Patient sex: M
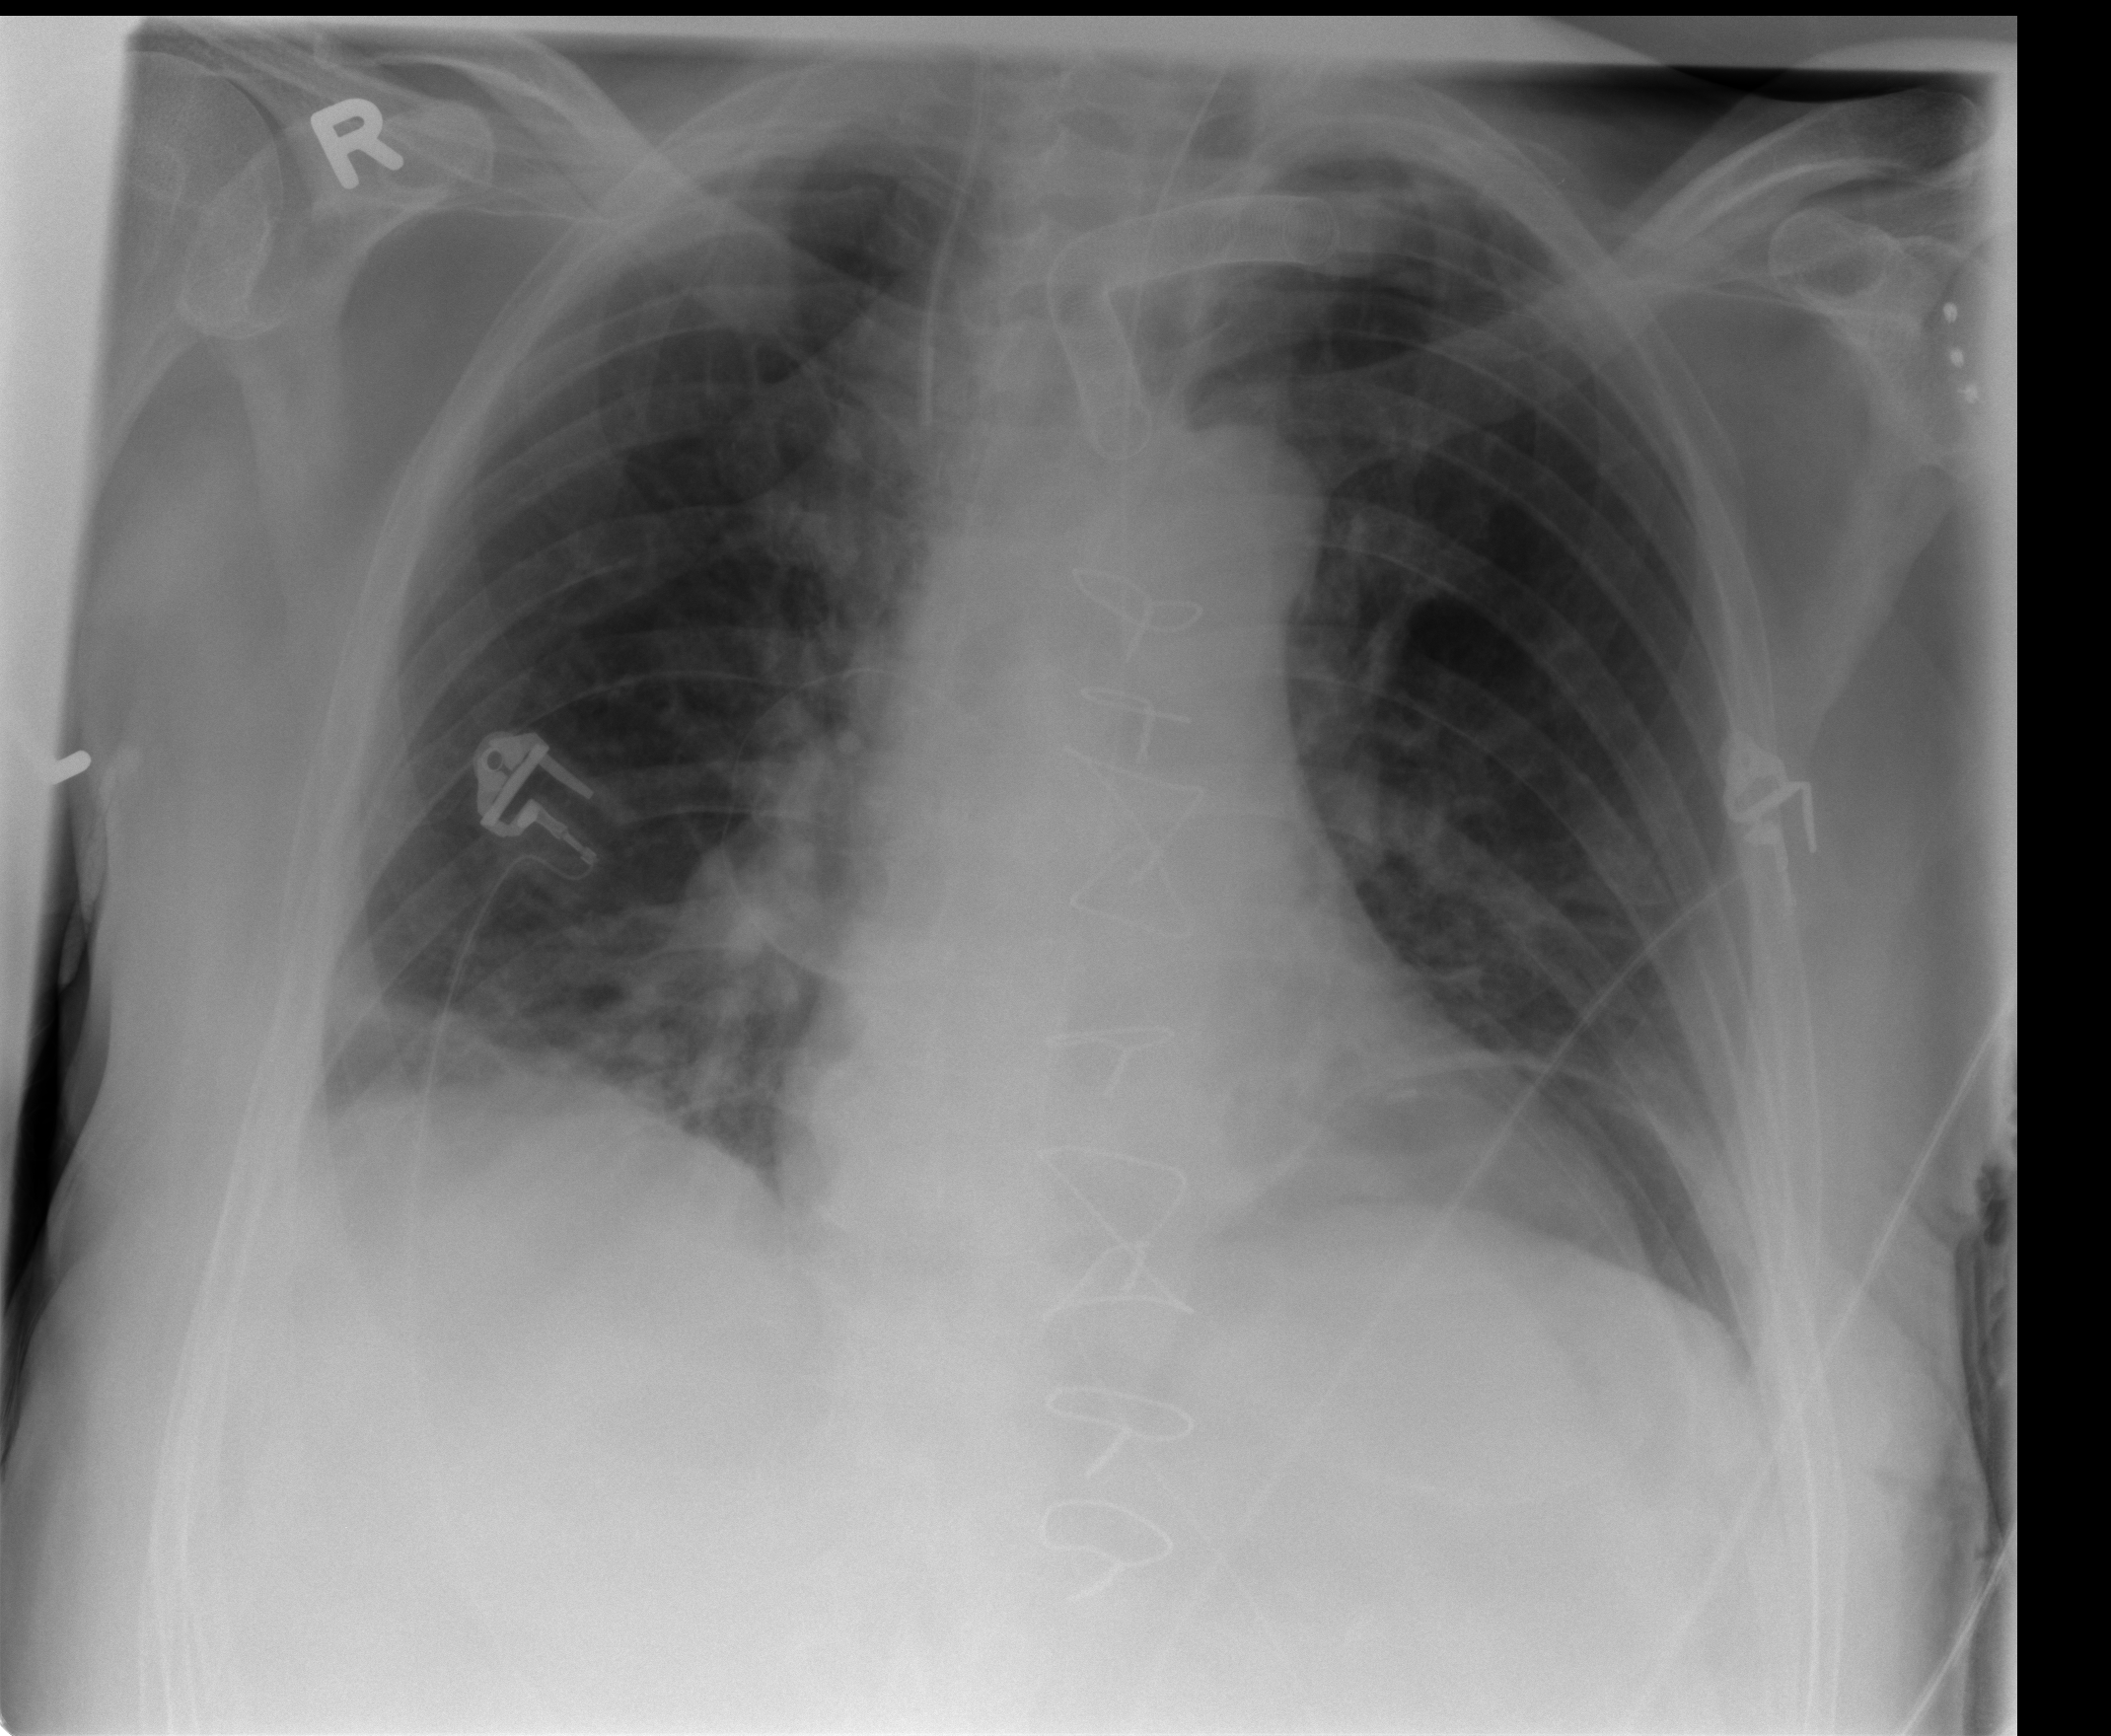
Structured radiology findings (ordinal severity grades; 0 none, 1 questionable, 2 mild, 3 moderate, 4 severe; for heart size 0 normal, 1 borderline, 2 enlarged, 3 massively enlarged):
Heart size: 2
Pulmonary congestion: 0
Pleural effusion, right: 2
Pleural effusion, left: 1
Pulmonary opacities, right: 0
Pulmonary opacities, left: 0
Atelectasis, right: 2
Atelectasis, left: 2